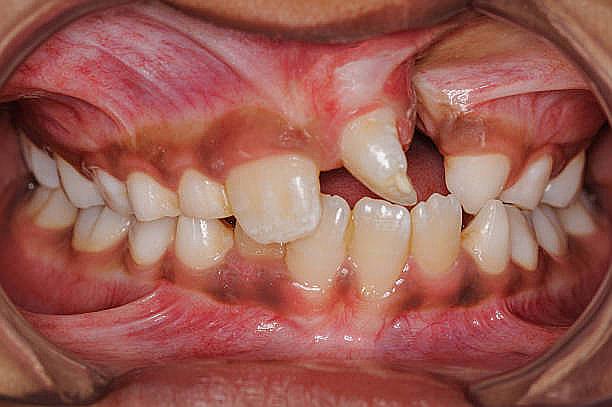
Condition: Gingivitis